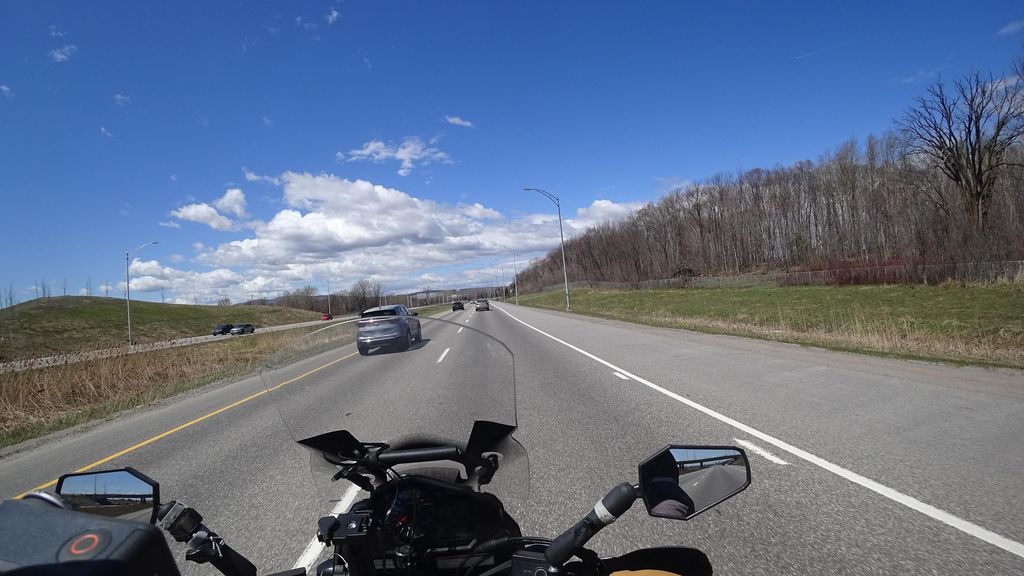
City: quebec_city